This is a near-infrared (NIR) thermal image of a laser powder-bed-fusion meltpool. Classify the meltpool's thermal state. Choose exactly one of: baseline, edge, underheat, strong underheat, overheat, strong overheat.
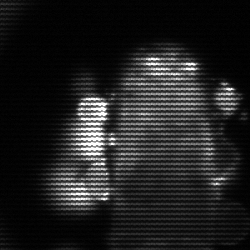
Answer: strong underheat